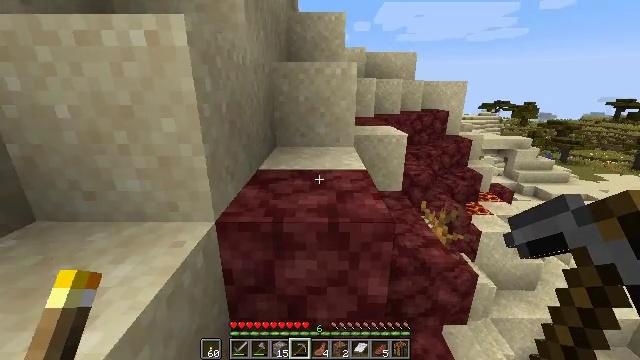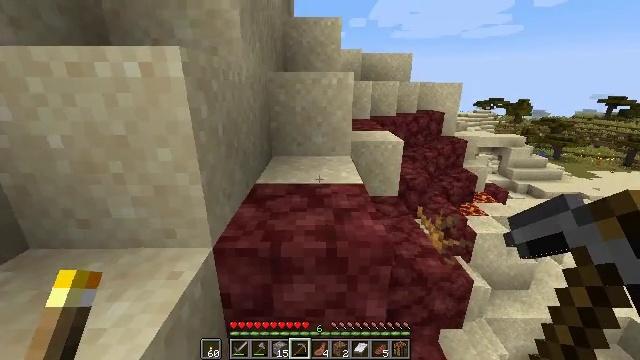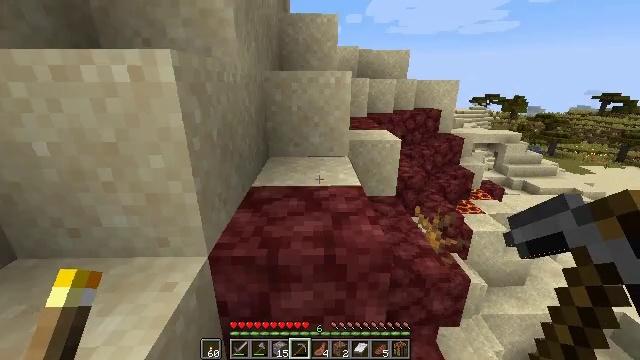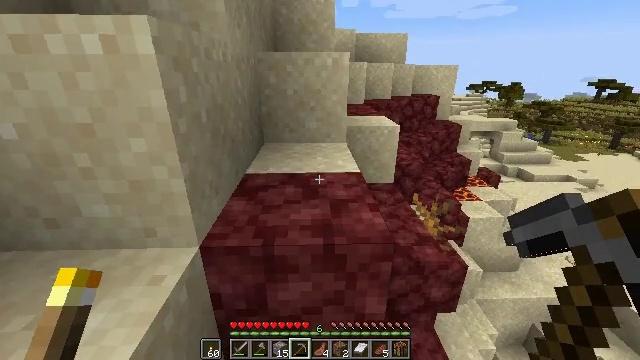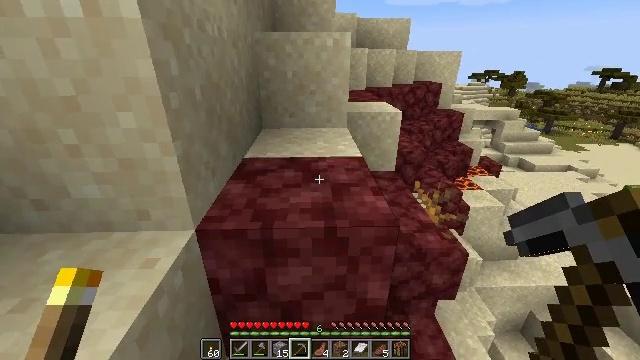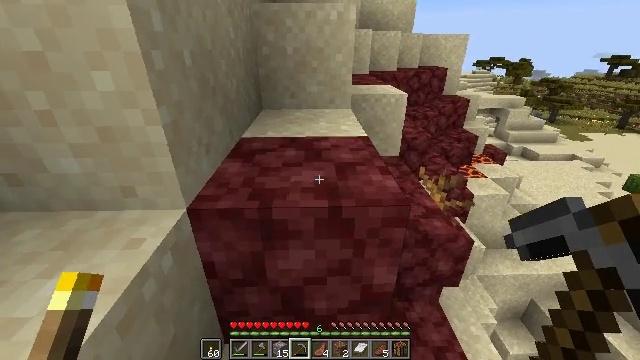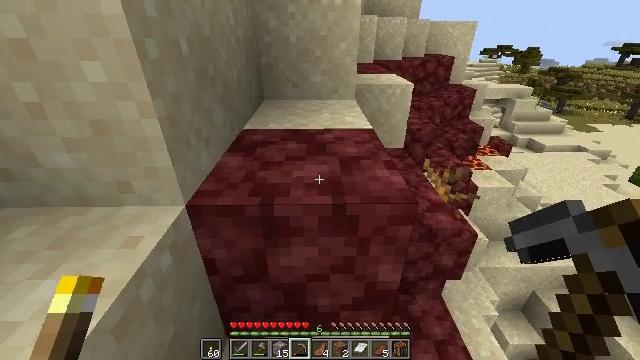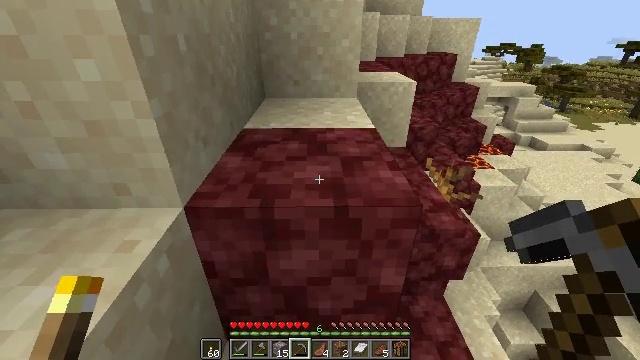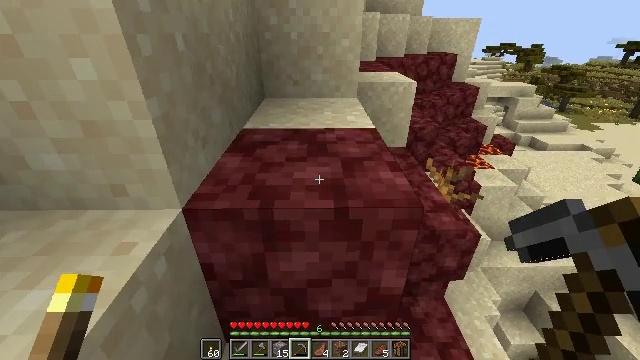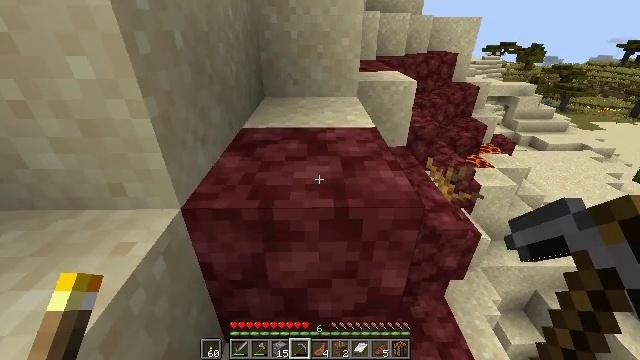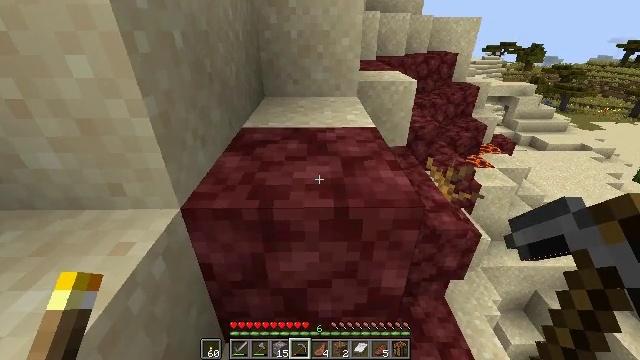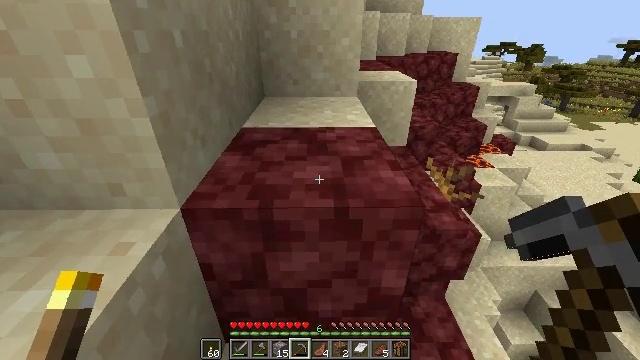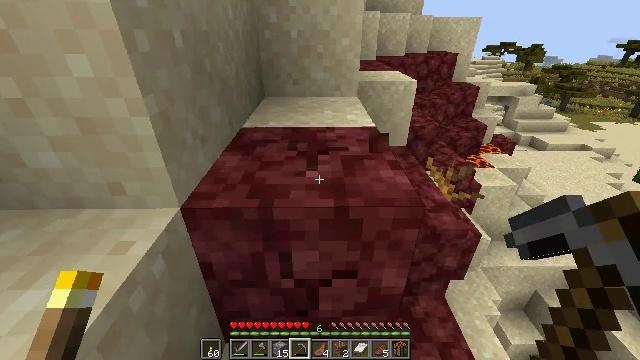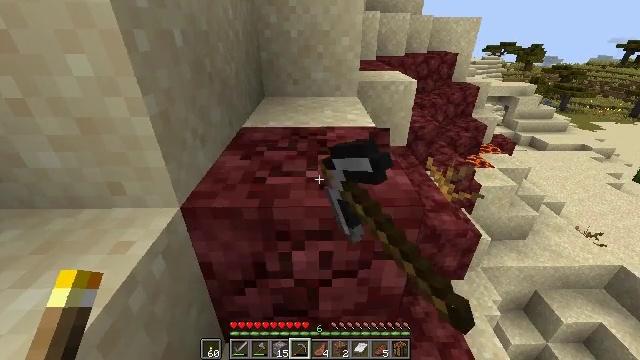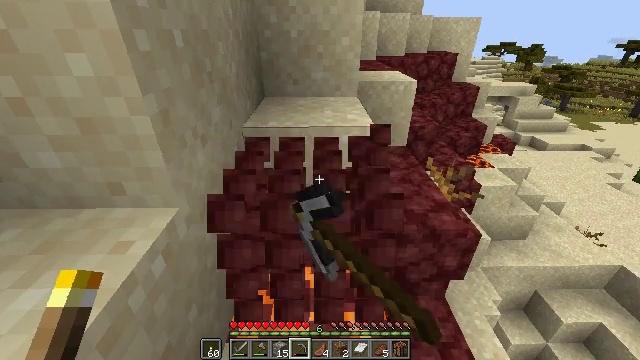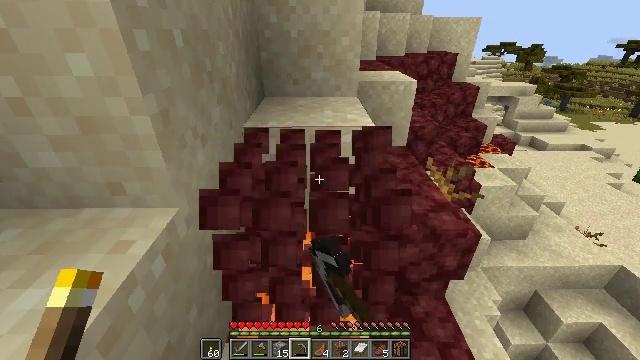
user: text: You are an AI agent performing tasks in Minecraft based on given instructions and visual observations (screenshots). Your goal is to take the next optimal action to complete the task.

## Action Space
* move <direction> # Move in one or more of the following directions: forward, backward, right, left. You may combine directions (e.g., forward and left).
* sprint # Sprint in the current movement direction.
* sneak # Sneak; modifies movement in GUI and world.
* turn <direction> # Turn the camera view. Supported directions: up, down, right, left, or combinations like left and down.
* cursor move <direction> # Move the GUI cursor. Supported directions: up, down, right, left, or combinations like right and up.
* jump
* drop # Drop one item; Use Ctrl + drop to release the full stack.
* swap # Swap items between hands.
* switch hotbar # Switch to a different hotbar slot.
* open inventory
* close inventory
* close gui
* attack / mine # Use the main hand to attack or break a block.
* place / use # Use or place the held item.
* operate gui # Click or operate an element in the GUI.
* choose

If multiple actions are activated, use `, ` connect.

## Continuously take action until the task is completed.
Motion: motion action
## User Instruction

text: Collect netherrack in the Nether.
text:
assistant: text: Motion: move forward
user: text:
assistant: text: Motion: move forward
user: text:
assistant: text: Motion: turn down
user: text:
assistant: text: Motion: turn down
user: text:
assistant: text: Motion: turn down
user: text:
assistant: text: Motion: turn down
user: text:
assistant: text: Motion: no_op
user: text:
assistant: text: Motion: no_op
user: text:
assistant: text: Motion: no_op
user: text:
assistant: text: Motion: no_op
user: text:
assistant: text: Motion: no_op
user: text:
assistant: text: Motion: attack / mine
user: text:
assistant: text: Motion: attack / mine
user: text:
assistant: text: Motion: attack / mine
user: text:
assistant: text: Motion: attack / mine
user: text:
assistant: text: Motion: attack / mine
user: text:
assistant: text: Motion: attack / mine
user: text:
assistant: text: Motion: attack / mine
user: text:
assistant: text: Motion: attack / mine
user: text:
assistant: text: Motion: attack / mine
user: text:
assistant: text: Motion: move forward, attack / mine
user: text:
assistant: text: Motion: move forward
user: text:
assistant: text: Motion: move forward
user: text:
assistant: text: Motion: move forward
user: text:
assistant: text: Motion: move forward
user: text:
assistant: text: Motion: move forward
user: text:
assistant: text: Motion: no_op
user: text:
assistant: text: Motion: no_op
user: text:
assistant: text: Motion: turn right
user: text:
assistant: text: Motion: no_op